Question: Although I'm not new to the idea of responsive design I have experienced a very troublesome thing...
I have decided to completely move to 'rem' units, but I still follow '62.5%' rule (I have used it with 'em').
So for starters:
'''
html {
font-size: 62.5%;
}
'''
I assume that (I know it's not always true, but hey, it's for me to ease math a little bit, for browser it's still relative right?)
Horror starts in ( both linux and win version, where default font-size is set to '14px' and '16px' respectively).
'''
header nav ul li a span {
padding: 1.8rem 2.7rem 3rem 0;
font-family: 'sawasdeebold', sans-serif;
font-size: 2rem;
line-height: 3rem;
letter-spacing: -0.3rem;
display: block;
}
'''
As You can see part of my navigation is let's say "pixel perfect" thanks to using 'rem' units. Under linux page is a little bit narrower (that's no problem the font is smaller so '1rem' represents less pixels). However everything in 'nav' scales badly if default size is changed to something else than '14px'... Under Windows the same is true for '16px'... The whole scaling idea just doesn't work. I don't need every pixel to match, but it looks ugly...

The similar problem appears under , but this time is the logotype where:
'''
header h1 a {
margin: 1.8rem 0 0 1.6rem;
width: 46.2rem;
height: 10.1rem;
background: transparent url(../static/img/logotype.jpg) 0 0 no-repeat;
background-size: 46.2rem 20.2rem;
text-indent: -5000px;
display: block;
}
header h1 a:hover {
background-position: 0 -10.1rem;
}
'''
Even though I set logotype's height and the exact size for its background, on hover, the background is positioned '1px' too low...
Aside of these problems I have one, general question.
Is it POSSIBLE to create "pixel perfect" layouts with 'rem' units?
I haven't even touched media queries yet and I want to know if it's worth my effort...
BIG THANKS guys!
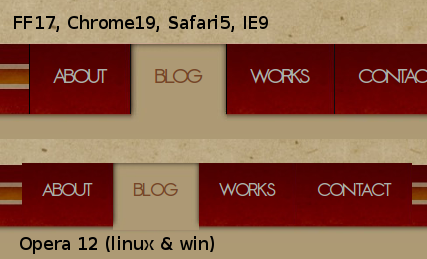
Answer: So... I have switched back to 'em' untits. Except few (minor) glitches in IE9 (which are well known subpixel problems) everything is perfect in browsers. Moreover, as before 'rem' issue, I have no problem with 'media queries' which also use 'em' units. Sadly, it seems that 'rem' units are not yet stable enough to use them across existing web browsers. Case closed...